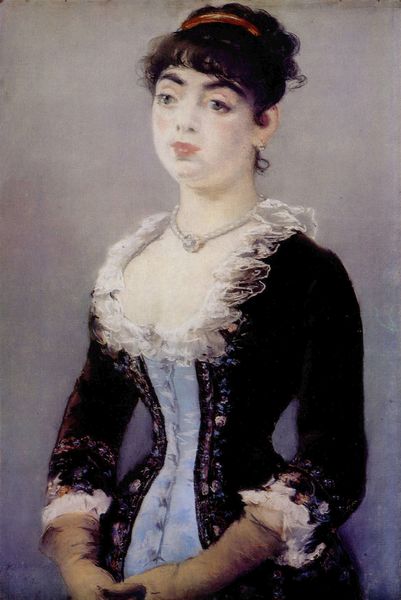
Titel: Porträt der Mme. Michel-Lévy
Künstler: Édouard Manet
Standort: Washington (District of Columbia)
Institution: National Gallery of Art
Schlagwörter: blau, hand, kopf, weiß, gelb, impressionismus, mädchen, ausschnitt, blumen, braun, brust, busen, decolte, degas, frau, frisur, grau, haar, handschuh, handschuhe, hintergrund, kleid, mund, nase, ohr, ohrring, renoir, schmuck, schwarz, blick, blüten, dame, rot, malerei, muster, jung, wand, augen, blass, bluse, faru, gesicht, kragen, mensch, samt, spitze, trauer, ärmel, bildnis, hals, hände, portrait, porträt, öl, haare, halbfigur, adel, spitzen, augenbrauen, blässe, dekollete, dekoltee, diadem, england, haarreif, knopf, lippen, locken, madame, ohren, perle, perlen, puder, pony, vorbau, adelige, hellblau, spanien, taille, mieder, kette, lila, violett, kahl, klein, haarband, romantik, monet, büste, floral, verzierung, goya, manet, hochgesteckt, junge frau, rüsche, rüschen, knöpfe, perlenkette, halskette, betrachter, reihe, schmollmund, dunkle haare, frauenbildnis, bleich, korsett, dekolltee, spitzenkragen, porträ, gesteckt, verzierungen, wespentaille, ohre, korsage, geicht, betont, rüschchen, taile, schwarzhaarig, dreiviertel profil, teille, renaisance, m, 18. jahrhundert, 1800, deloötee